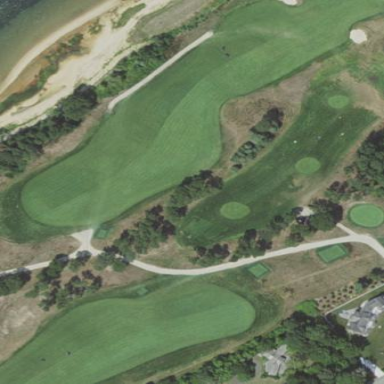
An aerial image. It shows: Area of rough grass used for golf.